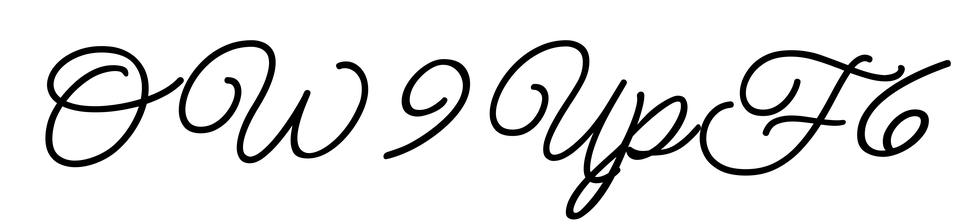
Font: MeowScript-Regular